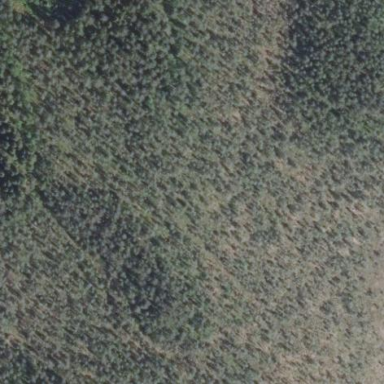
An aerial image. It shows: Needle-leaved woodland.